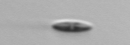
Label: pennate